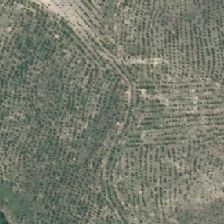
Land cover: harvested_forest